Question: I am trying to render in my Android app a page created using jQueryMobile, but I need to do it in a webView, in an offline state.
For that purpose, I started copying the index.html of my page and taking all the required assets straight to the internal storage of my device. I then loaded it up typing 'file:///sdcard/index.html' in both the internal browser of my device and the Chrome app, and the website showed up just fine, with jQuery styles and all.
Then I move in to my app, where I have a webView, and that's where I actually need to render the aforementioned page. I load the page using 'loadDataWithBaseURL()' (because that's what I ultimately need to do) like this:
'''
loadDataWithBaseURL("file:///android_asset/web/", html, "text/html", "UTF-8", null);
'''
I keep all my assets in the web directory of my assets folder.
The problem is, if I load the page without the assets reference (just normally calling 'loadUrl') it loads but obviously without styling or functionality. When I put the assets reference calling 'loadDataWithBaseURL' it IS indeed reading the asset reference properly but the rendering is stuck with jqueryMobile's spinning wheel and the page never actually loads. This is what I see:

So to sum it up:
- I have created a website using jQuery Mobile. It's just a simple html
page with jQuery's styling.- I have prepared it for offline loading. I packed the required assets
into a folder and in the index.html I reference these assets relatively (e.g. 'href="web/styles.css"').- If I load this page in my desktop browser, without connectivity, .- If I load this page in my mobile browser (Chrome or the internal
one), .- If I load this page the assets references in my webview,
(without styling or images, etc.)- If I load this page the assets reference in my webview, it
does not work, it's stuck with the spinning wheel. Connectivity does not affect the issue.- If I remove the line that references the jQM stylesheet, then the page is
loaded without its styling, but images are loaded properly (so the
reference to the assets correct)
Note that the spinning wheel shouldn't even be appearing in the first place since I completely disabled AJAX in jQM using:
'''
<script>
$.mobile.ajaxEnabled = false;
</script>
'''
The odd thing is that AFAIK the internal Android web browser and webviews share the same renderer, so I'm lost as to what could be happening here, and since it works okay with regular browsers, I can debug what's happening.
For reference, this is how I define my webView:
'''
mWebView = (WebView) findViewById(R.id.webView);
WebSettings s = mWebView.getSettings();
s.setJavaScriptEnabled(true);
'''
I had a bunch of other settings but for the sake of simplifying the problem I removed them and the issue persists.
Any suggestions?
PD. As requested, posting the index.html file. This is the simplest example, just an empty index. The problem persists:
'''
<!doctype html>
<html lang=es>
<head>
<meta charset="utf-8">
<meta name="apple-mobile-web-app-capable" content="yes">
<meta name="apple-touch-fullscreen" content="yes">
<meta name="viewport" content="width=device-width, initial-scale=1, maximum-scale=1">
<meta name="format-detection" content="telephone=no" />
<meta name="HandheldFriendly" content="true" />
<meta name="MobileOptimized" content="320" />
<head>
<title>
My title
</title>
<script>
$.mobile.ajaxEnabled = false;
</script>
<script src="script/jquery/jquery-1.9.1.min.js"></script>
<script src="script/jquery/jquery.mobile-1.3.2.min.js"></script>
<link href="css/jquery.mobile-1.3.2.min.css" rel="stylesheet" media="screen" type="text/css" />
</head>
<body>
</body>
</html>
'''
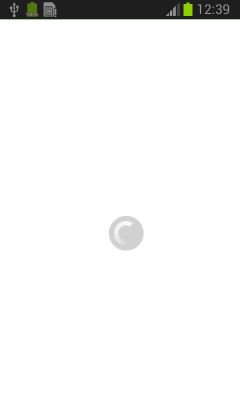
Answer: Solved it myself. Turns out from JellyBean on, the webView settings include a property to disable loading from file resources, and it is disabled by default.
Running my app from a pre-Jelly device works fine, but the two devices I was using for development were both 4.3 based.
I solved it using the following code, if anyone is interested:
'''
if(Build.VERSION.SDK_INT >= Build.VERSION_CODES.JELLY_BEAN){
s.setAllowUniversalAccessFromFileURLs(true);
s.setAllowFileAccessFromFileURLs(true);
}
'''